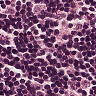
Metastatic tissue present: no